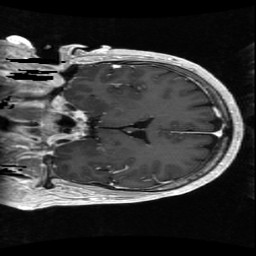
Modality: T1w
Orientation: coronal
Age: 57
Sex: female
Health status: ill